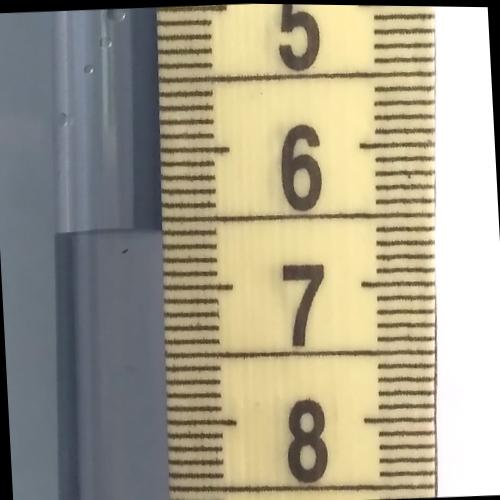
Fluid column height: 6.6 cm